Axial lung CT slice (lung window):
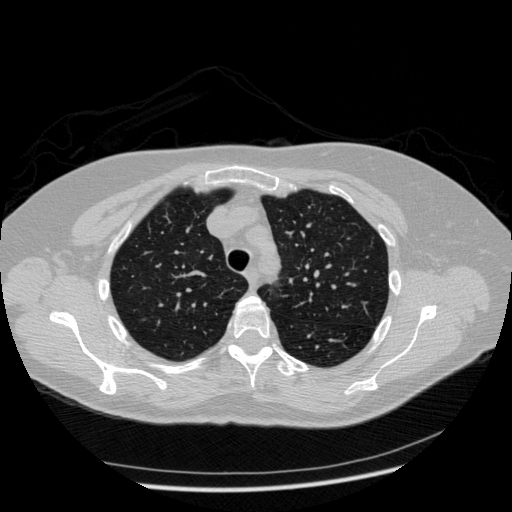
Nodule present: yes
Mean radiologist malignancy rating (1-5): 2.75